【题型】填空题　【知识点】解析几何　【难度】medium
已知 $ABCD$ 为正方形，若椭圆 $\Gamma_1$ 与双曲线 $\Gamma_2$ 都以 $A$、$B$ 为焦点，且图象都过 $C$、$D$ 点，则椭圆 $\Gamma_1$ 与双曲线 $\Gamma_2$ 的离心率之积为\underline{\quad\quad\quad}.
【解答】
\noindent 【答案】$\boldsymbol{1}$
\vspace{0.5em}
\noindent 【详解】令正方形的边长为 $2$，且 $A(1,0), B(-1,0), C(-1,2), D(1,2)$，如下图，

\noindent 若 $\Gamma_1: \frac{x^2}{a^2} + \frac{y^2}{b^2} = 1$ 且 $a > b > 0$，则
\[
\begin{cases}
\frac{1}{a^2} + \frac{4}{b^2} = 1 \\
a^2 = b^2 + 1
\end{cases}
\quad \text{可得} \quad
\begin{cases}
a^2 = 2\sqrt{2} + 3 \\
b^2 = 2\sqrt{2} + 2
\end{cases},
\]
则 $e_1 = \sqrt{1 - \left(\frac{b}{a}\right)^2} = \frac{1}{\sqrt{3 + 2\sqrt{2}}}$;
\vspace{0.5em}
\noindent 若 $\Gamma_2: \frac{x^2}{m^2} - \frac{y^2}{n^2} = 1$ 且 $m,n > 0$，则
\[
\begin{cases}
\frac{1}{m^2} - \frac{4}{n^2} = 1 \\
m^2 + n^2 = 1
\end{cases}
\quad \text{可得} \quad
\begin{cases}
m^2 = 3 - 2\sqrt{2} \\
n^2 = 2\sqrt{2} - 2
\end{cases},
\]
则 $e_2 = \sqrt{1 + \left(\frac{n}{m}\right)^2} = \frac{1}{\sqrt{3 - 2\sqrt{2}}}$;
\vspace{0.5em}
\noindent 所以 $e_1 e_2 = \frac{1}{\sqrt{3 + 2\sqrt{2}}} \cdot \frac{1}{\sqrt{3 - 2\sqrt{2}}} = 1$.
\vspace{0.5em}
\noindent 故答案为：$\boldsymbol{1}$
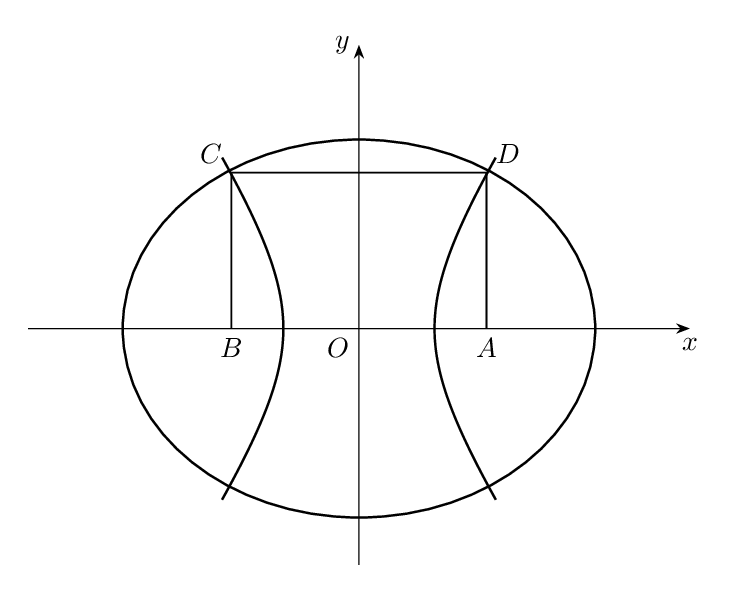